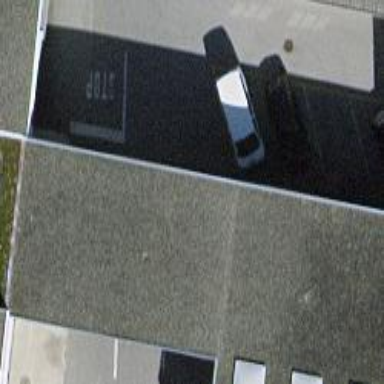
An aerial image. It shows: View of roof of building.